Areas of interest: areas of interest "Shandong Agricultural Machinery Science Research Institute Field Test Base"
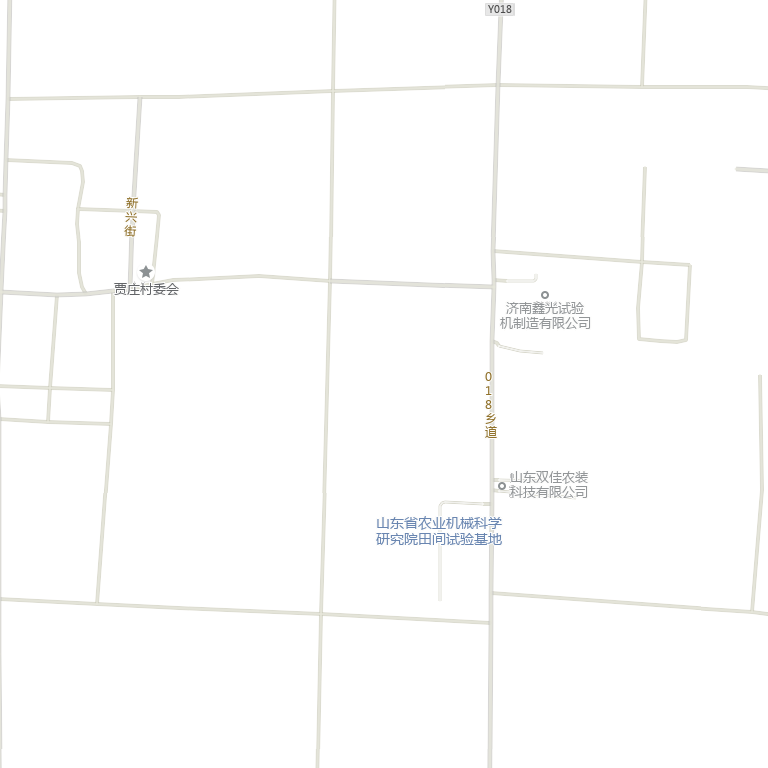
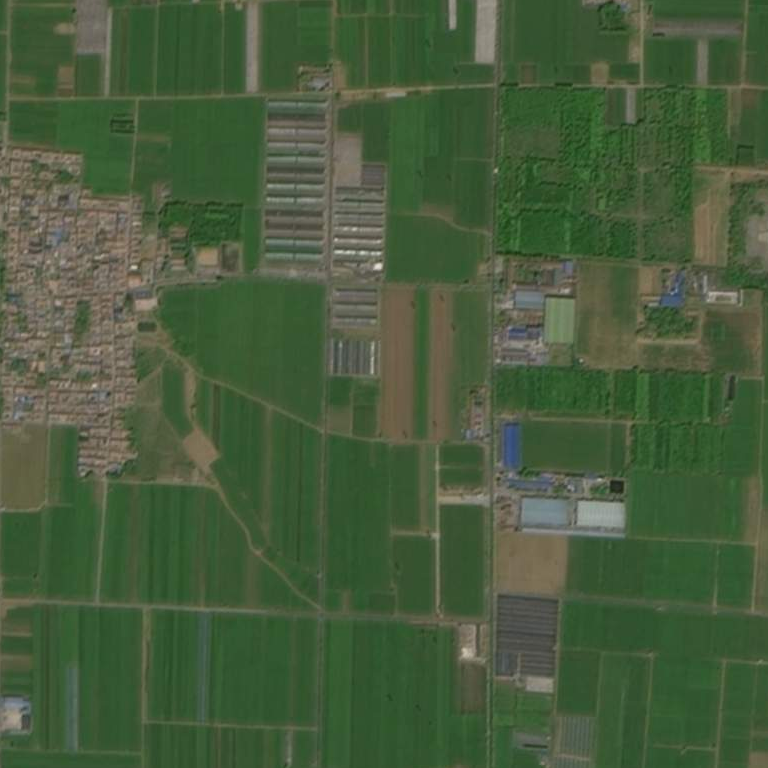